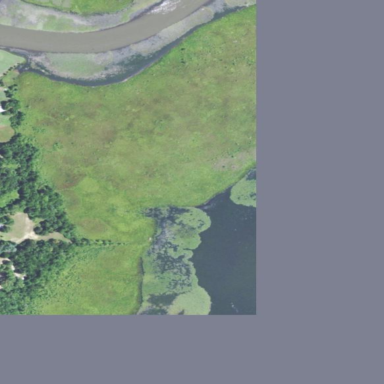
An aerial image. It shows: Marsh wetland.